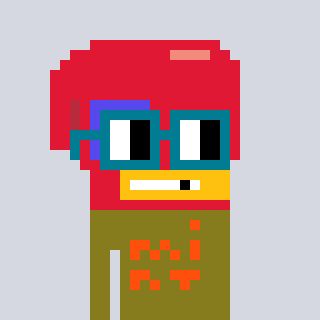
a pixel art character with square dark green glasses, a boxing glove-shaped head and a gunk-colored body on a cool background